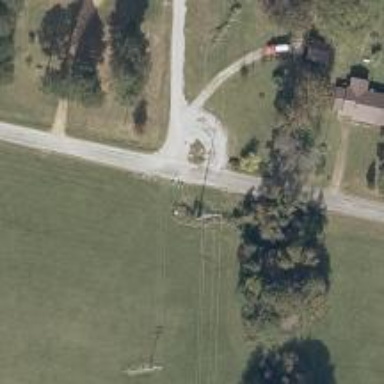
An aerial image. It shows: Power pole.